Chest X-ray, PA view. Patient: 70 years old, sex M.
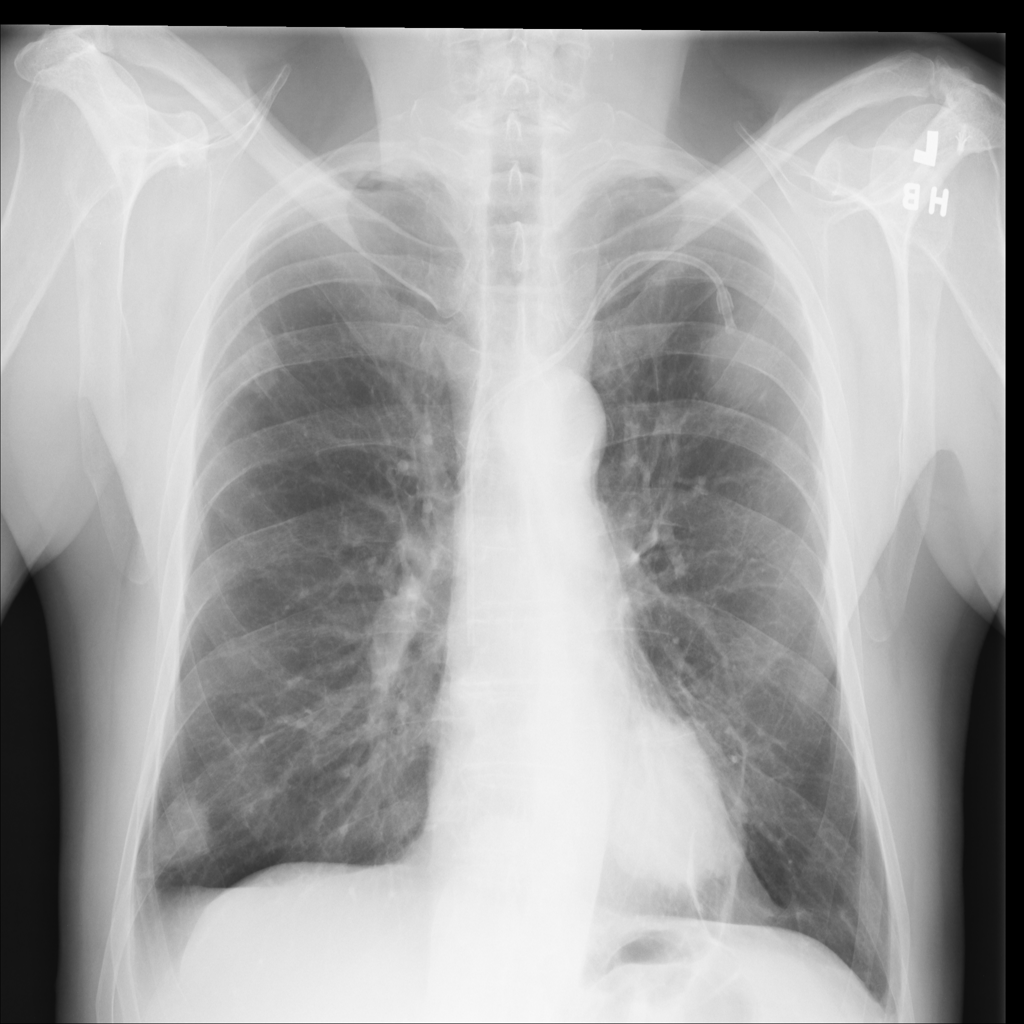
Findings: No Finding